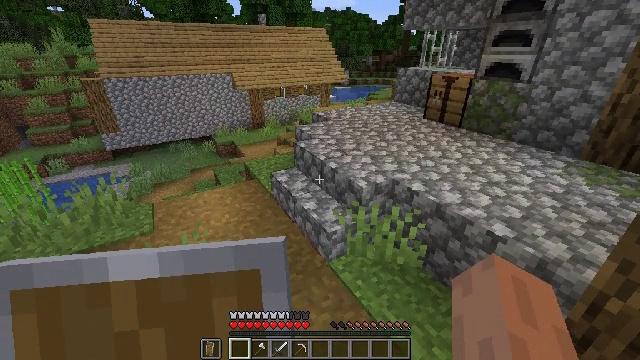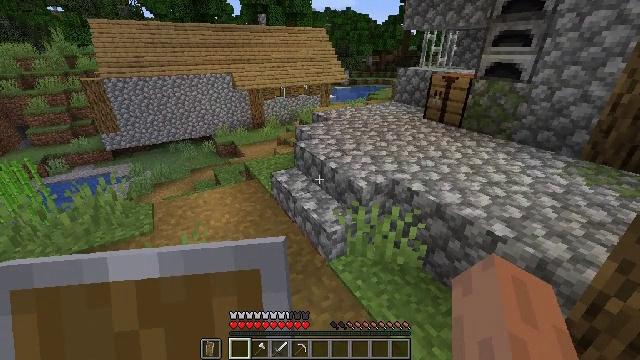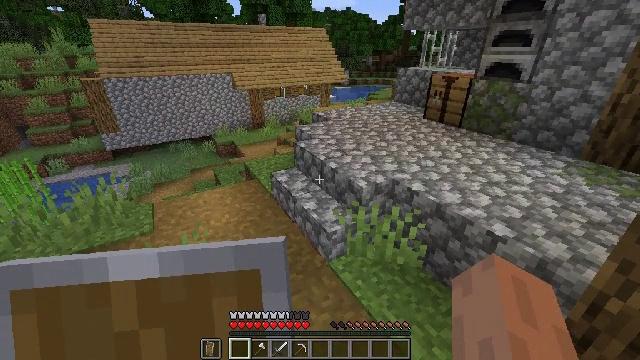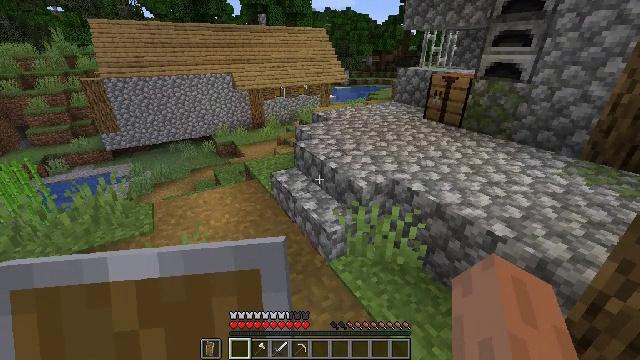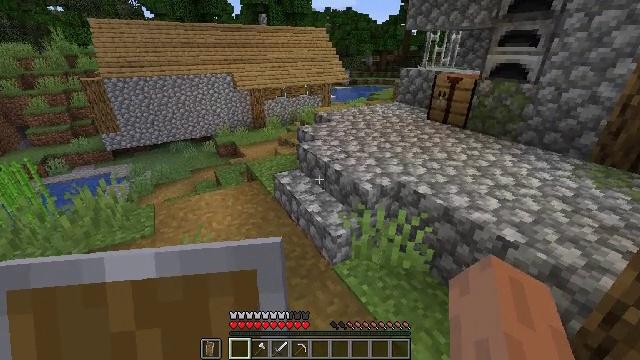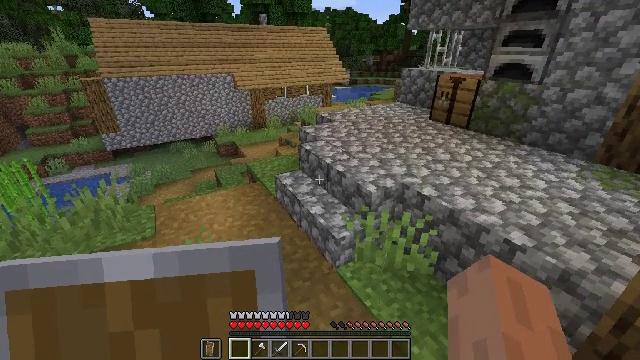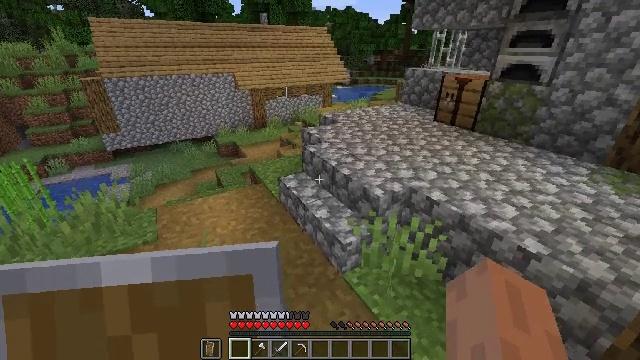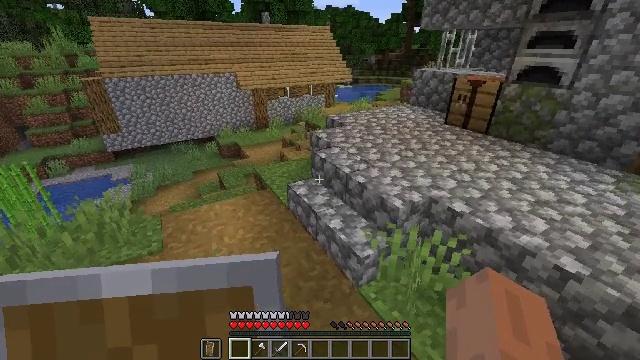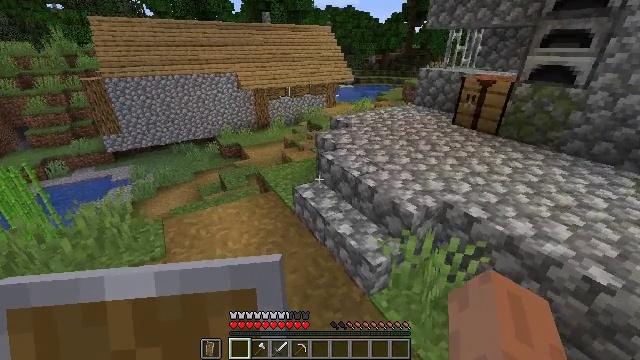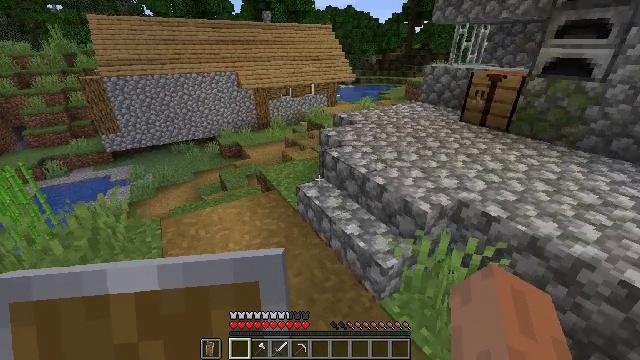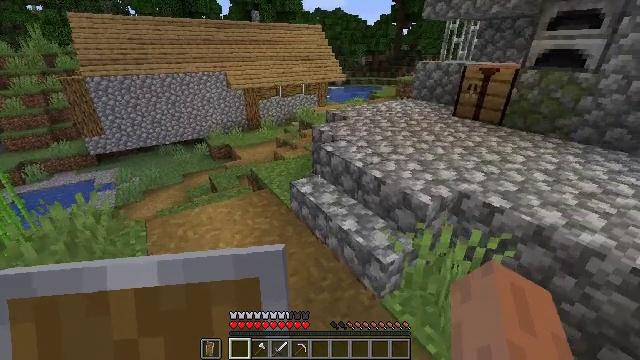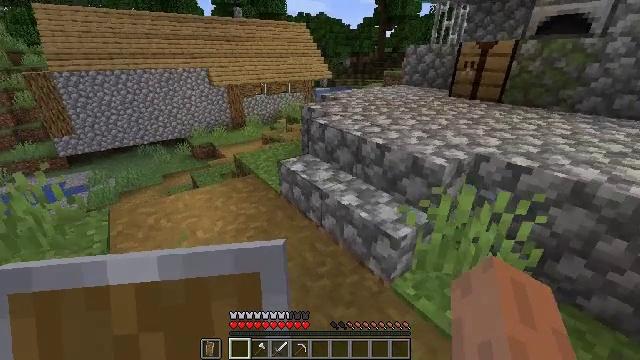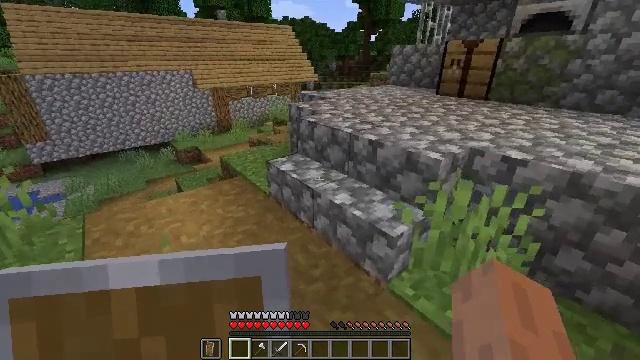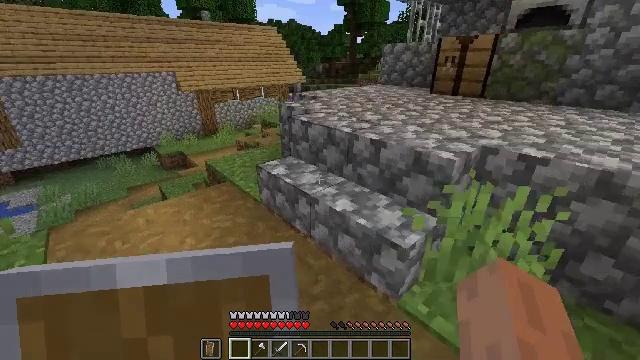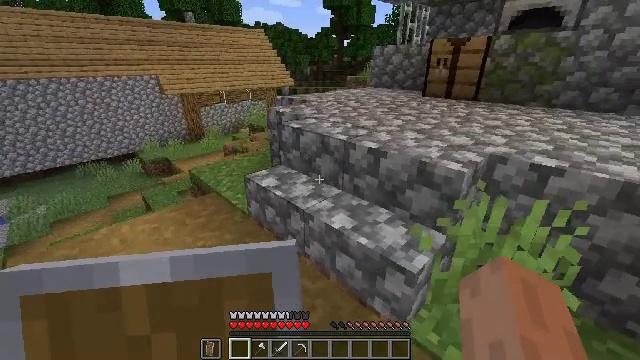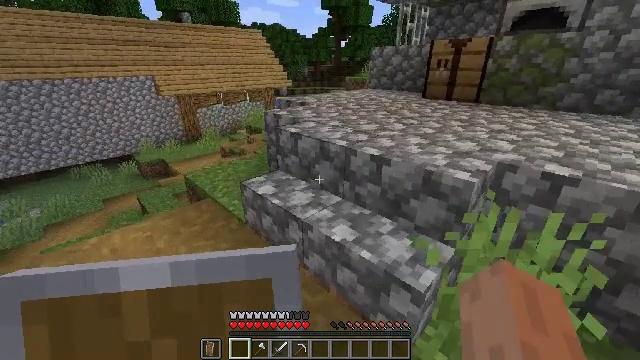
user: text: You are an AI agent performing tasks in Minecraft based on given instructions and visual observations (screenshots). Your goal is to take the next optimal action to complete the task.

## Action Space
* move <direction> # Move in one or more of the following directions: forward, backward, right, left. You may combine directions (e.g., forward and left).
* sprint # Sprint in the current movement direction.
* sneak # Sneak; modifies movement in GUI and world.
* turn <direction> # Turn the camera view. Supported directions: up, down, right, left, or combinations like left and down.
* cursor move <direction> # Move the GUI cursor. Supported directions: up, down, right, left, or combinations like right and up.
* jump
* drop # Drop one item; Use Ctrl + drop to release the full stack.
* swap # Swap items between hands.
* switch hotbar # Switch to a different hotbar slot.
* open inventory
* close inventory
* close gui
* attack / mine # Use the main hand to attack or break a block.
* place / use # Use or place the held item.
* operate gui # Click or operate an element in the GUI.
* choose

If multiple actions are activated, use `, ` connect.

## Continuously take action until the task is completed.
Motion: motion action
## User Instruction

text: craft item air
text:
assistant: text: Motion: no_op
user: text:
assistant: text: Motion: no_op
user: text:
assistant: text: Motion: no_op
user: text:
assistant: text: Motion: move forward and move left
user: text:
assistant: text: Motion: move forward and move left
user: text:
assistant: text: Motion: move forward and move left
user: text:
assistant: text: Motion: move forward and move left
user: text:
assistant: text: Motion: move forward
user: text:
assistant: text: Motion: move forward
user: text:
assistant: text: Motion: move forward, turn right
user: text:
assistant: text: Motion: move forward, turn right
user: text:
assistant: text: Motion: move forward, turn right
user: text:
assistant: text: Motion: move forward, turn right
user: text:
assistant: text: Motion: move forward, turn right
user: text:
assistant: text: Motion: move forward
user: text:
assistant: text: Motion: move forward
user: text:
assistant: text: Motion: move forward
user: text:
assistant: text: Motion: move forward, turn right
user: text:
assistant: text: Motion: move forward and move right
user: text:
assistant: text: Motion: move forward and move right
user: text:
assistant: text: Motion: move forward and move right
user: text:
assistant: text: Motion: move forward
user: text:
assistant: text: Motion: move forward
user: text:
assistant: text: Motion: move forward
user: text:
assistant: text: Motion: move forward
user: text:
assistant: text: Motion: move forward
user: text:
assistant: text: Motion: move forward
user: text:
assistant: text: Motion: move forward
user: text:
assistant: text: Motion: move forward
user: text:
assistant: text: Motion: move forward